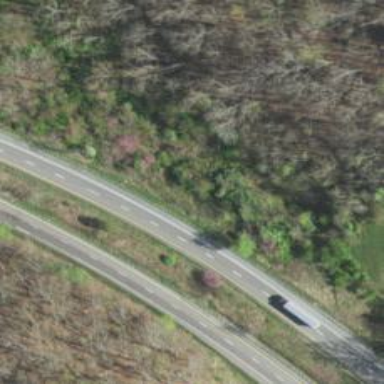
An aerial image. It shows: Asphalt road classified as trunk highway.